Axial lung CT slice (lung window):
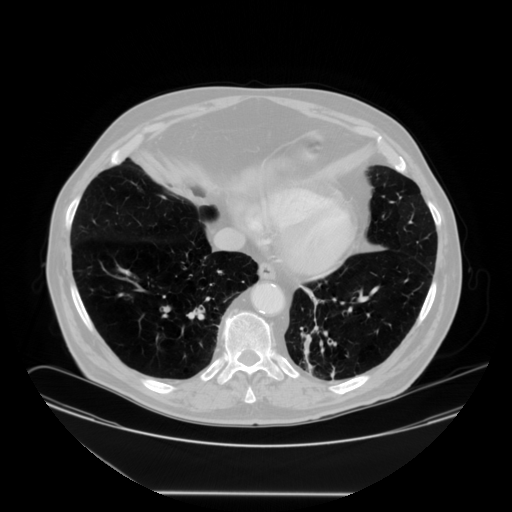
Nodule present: no